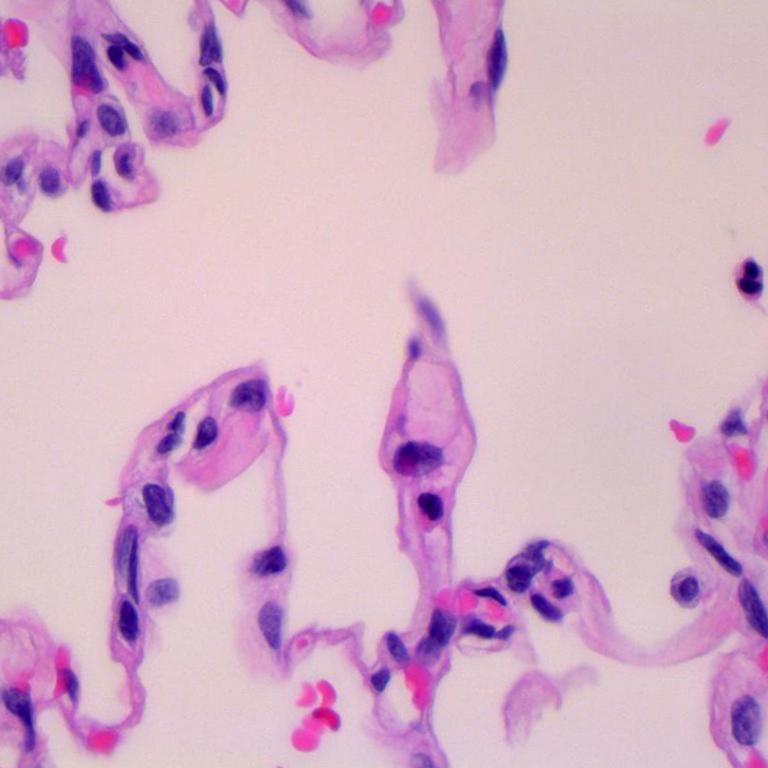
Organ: lung
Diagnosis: benign